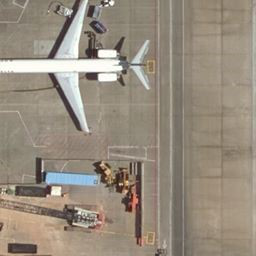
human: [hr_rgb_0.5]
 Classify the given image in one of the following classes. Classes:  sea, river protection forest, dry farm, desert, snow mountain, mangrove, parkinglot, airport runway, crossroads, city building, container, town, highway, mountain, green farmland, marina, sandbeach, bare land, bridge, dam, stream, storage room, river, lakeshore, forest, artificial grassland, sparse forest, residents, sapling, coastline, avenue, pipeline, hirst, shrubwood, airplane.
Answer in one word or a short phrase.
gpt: airplane